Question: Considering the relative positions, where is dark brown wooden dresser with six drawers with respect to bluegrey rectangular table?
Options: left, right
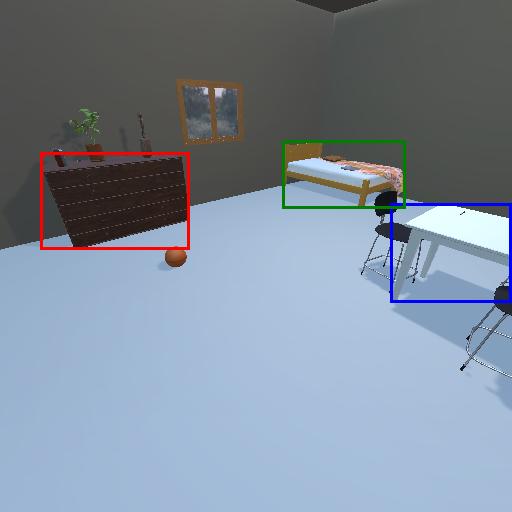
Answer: left